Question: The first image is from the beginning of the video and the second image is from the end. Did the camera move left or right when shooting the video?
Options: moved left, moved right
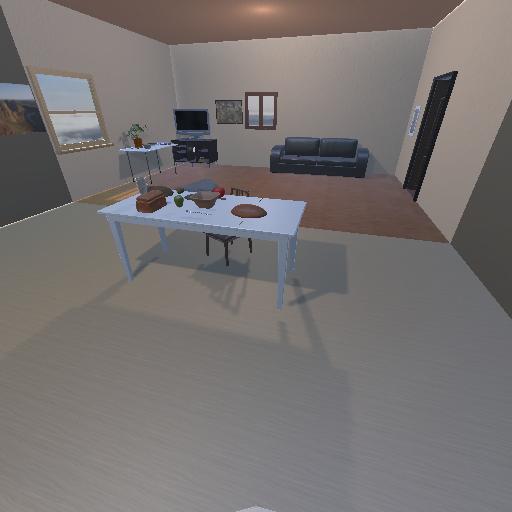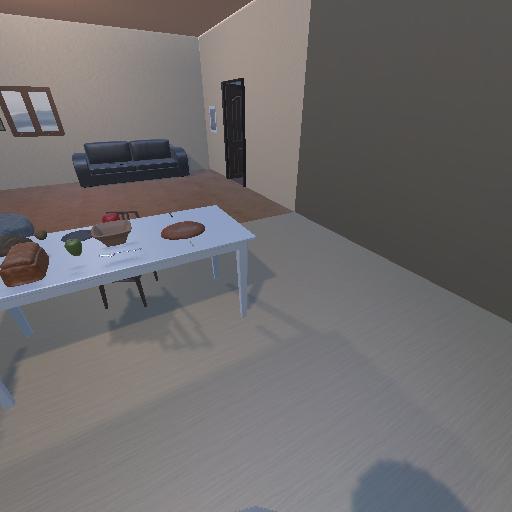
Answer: moved left